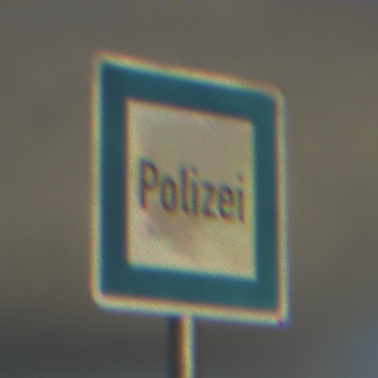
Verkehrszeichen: Polizei
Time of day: SunriseSunset
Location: Outdoor (Nature)
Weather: PartlyCloudy
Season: NotSpecified
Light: Natural